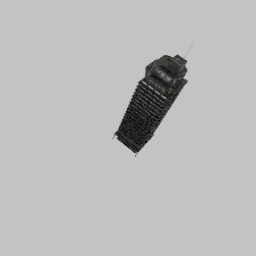
Label: architecture